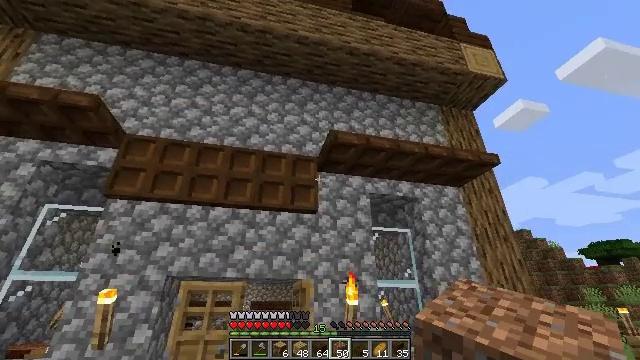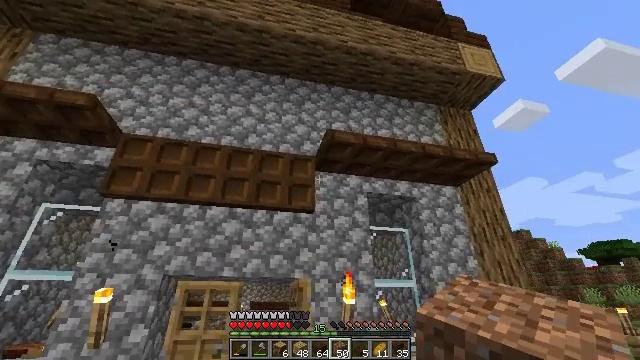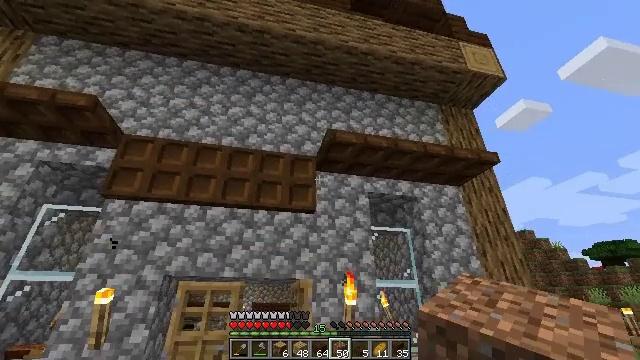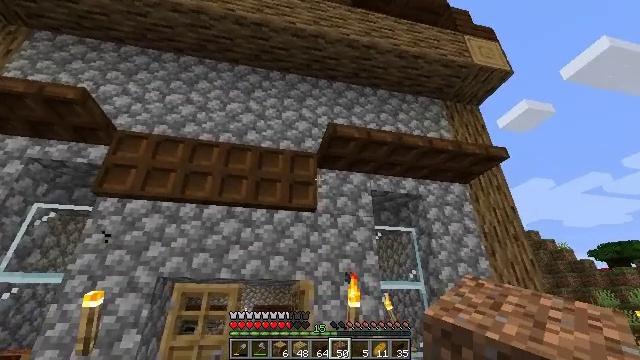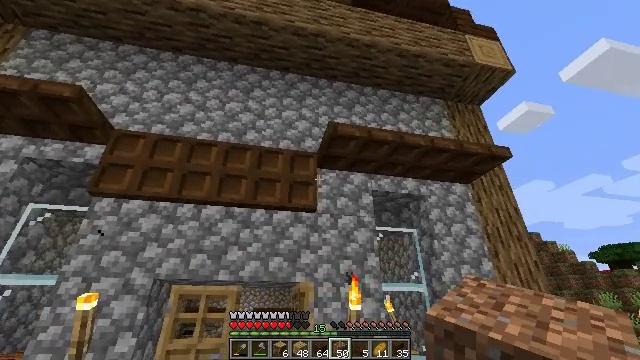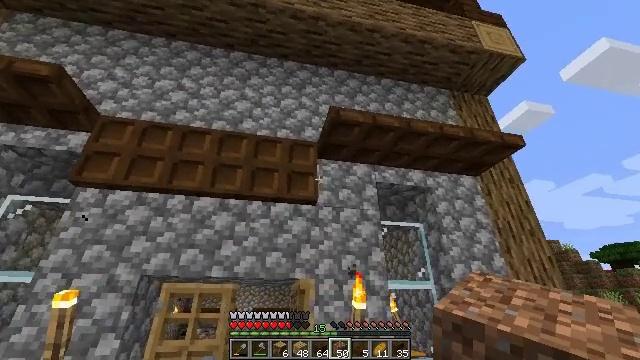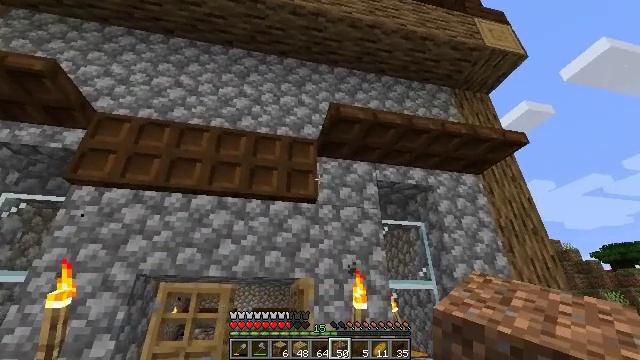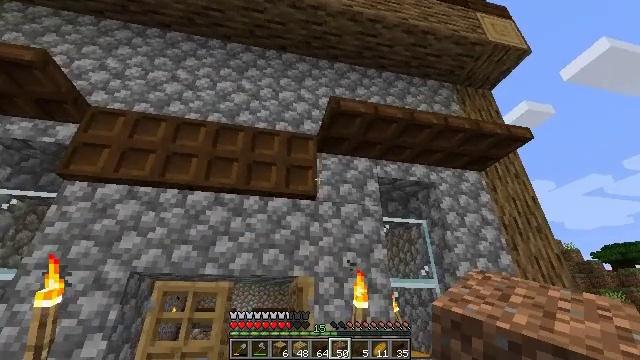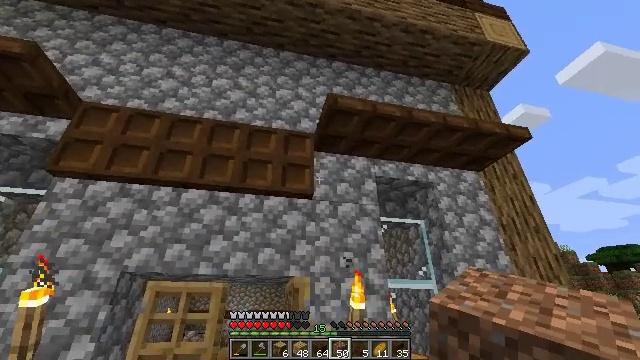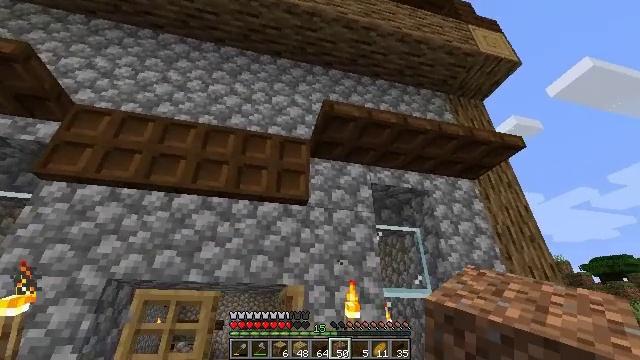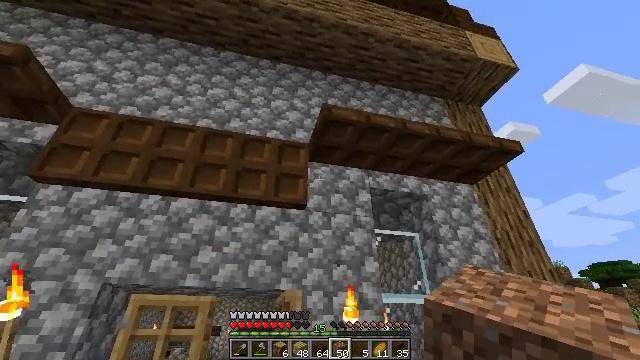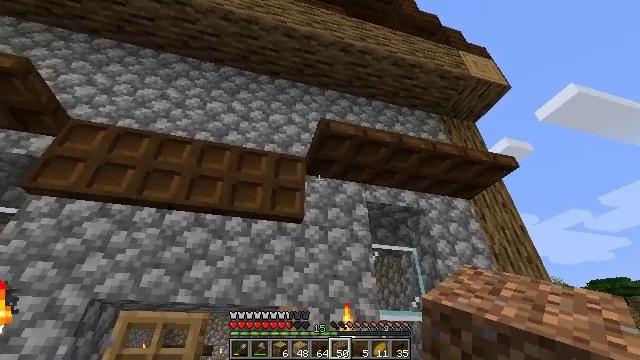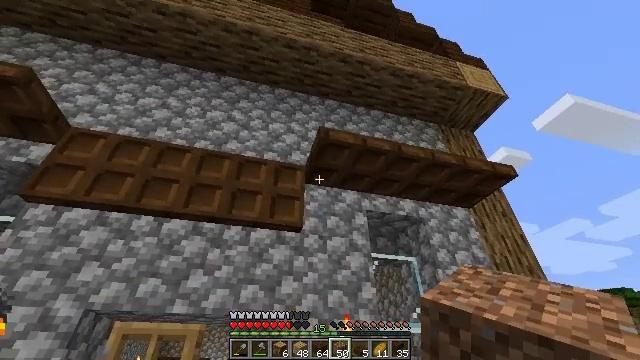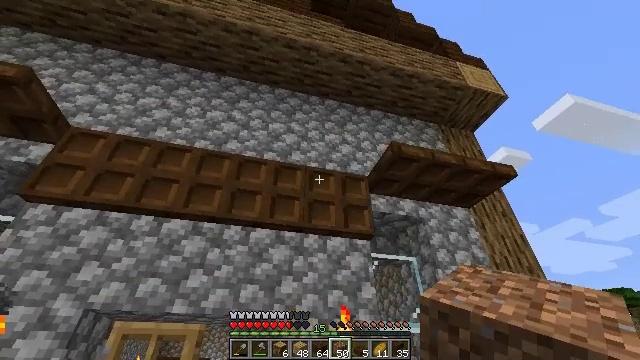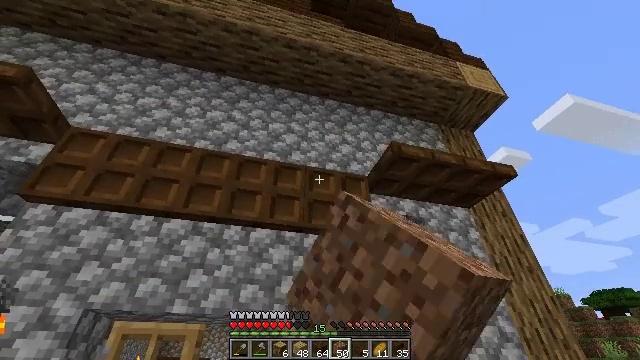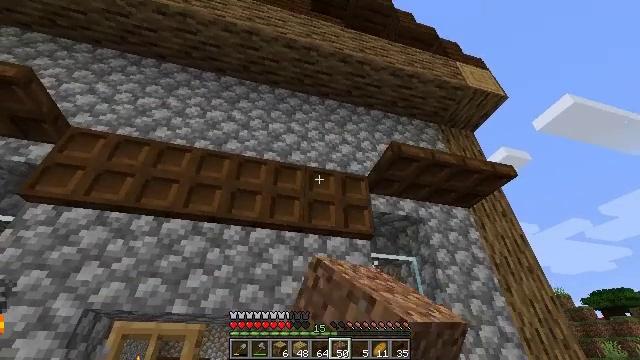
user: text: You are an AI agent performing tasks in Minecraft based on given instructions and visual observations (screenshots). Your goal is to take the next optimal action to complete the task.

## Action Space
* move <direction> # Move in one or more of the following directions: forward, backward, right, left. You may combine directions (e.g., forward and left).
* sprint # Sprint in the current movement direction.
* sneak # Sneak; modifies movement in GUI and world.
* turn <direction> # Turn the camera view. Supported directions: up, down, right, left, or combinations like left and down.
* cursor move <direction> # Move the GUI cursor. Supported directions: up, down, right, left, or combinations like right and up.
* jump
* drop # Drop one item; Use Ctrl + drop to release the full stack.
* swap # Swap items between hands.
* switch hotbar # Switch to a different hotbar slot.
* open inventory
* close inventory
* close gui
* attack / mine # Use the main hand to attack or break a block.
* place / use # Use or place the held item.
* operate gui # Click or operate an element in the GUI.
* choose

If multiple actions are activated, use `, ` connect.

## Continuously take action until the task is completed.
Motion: motion action
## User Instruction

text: Attack the dark oak trapdoor to remove it.
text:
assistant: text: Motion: no_op
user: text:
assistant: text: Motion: move forward
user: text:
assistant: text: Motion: move forward
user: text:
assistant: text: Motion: move forward
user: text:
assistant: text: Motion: move forward
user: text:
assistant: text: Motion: no_op
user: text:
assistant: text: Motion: no_op
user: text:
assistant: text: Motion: no_op
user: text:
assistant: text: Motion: turn right and up
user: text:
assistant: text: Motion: turn up
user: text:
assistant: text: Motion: turn up
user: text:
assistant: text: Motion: turn up
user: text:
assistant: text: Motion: use / place
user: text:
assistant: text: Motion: use / place
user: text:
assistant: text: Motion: use / place
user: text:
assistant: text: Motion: use / place
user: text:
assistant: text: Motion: no_op
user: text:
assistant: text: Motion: move right
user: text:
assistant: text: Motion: move right, turn down
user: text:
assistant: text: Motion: move right, turn left and down
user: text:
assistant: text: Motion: move back and move right, turn left and down
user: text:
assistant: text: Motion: move back and move right, turn left and down
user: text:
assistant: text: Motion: move back
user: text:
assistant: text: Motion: move back
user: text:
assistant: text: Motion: move back, turn down
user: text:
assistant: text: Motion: move back and move left
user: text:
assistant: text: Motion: move back and move left, turn down
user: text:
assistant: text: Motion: move back and move left, turn down
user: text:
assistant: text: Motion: move back and move left
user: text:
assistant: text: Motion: move back and move left, turn down